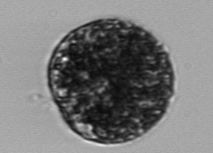
Label: Vicicitus_globosus